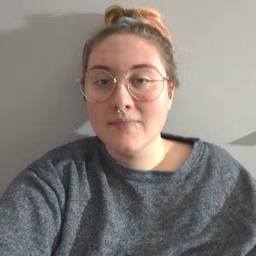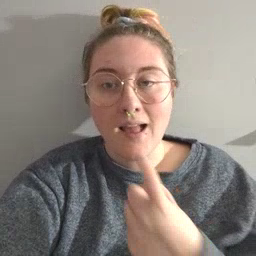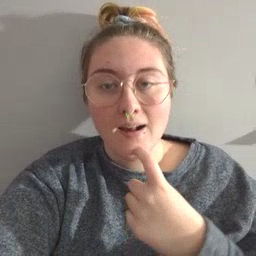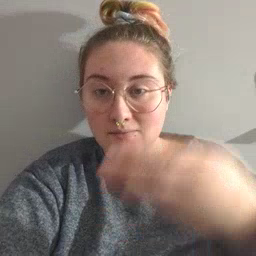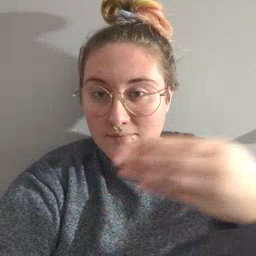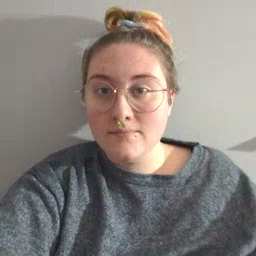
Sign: glasswindow